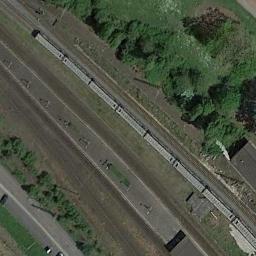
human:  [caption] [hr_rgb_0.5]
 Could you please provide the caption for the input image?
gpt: These railways have some trees on one side of the railways and a train is on one railway .

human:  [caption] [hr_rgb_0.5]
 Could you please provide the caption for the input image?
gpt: The railway is surrounded by trees .

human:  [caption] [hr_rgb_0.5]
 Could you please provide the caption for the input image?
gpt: There are two trains passing by in the picture .

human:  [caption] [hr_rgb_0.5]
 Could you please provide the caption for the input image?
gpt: The railway is next to some trees and grass .

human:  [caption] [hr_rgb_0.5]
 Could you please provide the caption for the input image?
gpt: There are some green bushes beside the railway with a gray train .